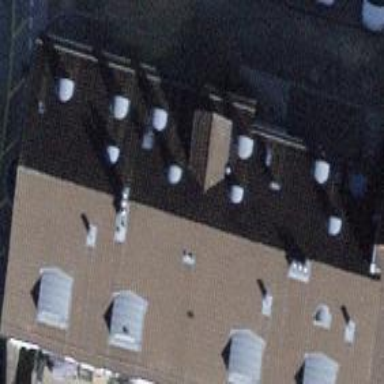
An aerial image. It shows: Building with tile roof.